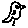
Label: bird